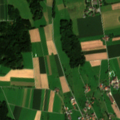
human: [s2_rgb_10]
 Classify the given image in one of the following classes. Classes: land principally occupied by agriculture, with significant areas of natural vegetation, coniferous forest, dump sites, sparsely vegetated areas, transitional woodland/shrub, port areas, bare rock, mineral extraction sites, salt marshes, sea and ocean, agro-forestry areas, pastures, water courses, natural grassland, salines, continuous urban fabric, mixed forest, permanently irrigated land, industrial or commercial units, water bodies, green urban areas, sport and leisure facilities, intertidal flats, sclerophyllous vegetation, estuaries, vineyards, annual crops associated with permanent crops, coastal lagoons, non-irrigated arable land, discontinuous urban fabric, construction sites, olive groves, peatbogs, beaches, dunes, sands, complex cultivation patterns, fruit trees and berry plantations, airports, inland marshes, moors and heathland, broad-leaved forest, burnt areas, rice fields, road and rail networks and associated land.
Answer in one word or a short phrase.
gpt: discontinuous urban fabric, non-irrigated arable land, complex cultivation patterns, broad-leaved forest, mixed forest